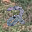
Label: 2